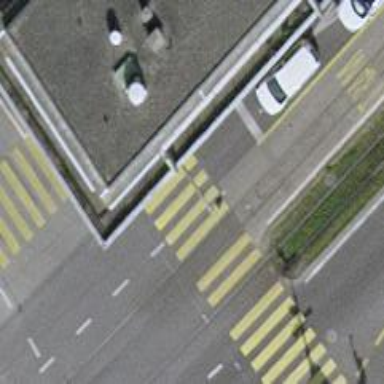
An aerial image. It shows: Road crossing with traffic signals.